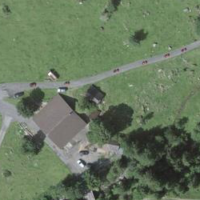
EUNIS habitat code: 23
Species observed at this site:
Chrysosplenium alternifolium